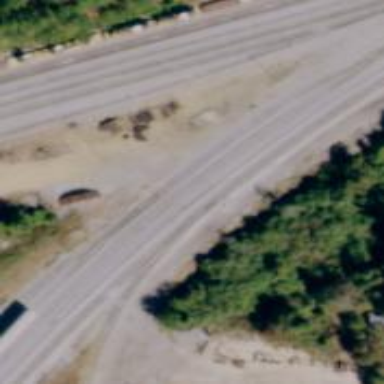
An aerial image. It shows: Railway spur junction.